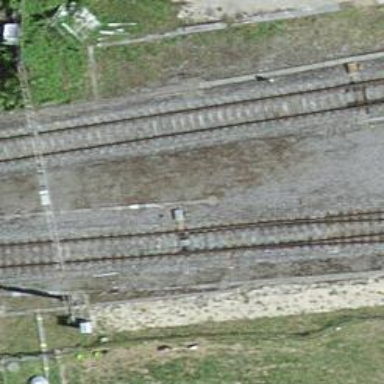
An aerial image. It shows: Railway switch.